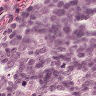
Metastatic tissue present: yes